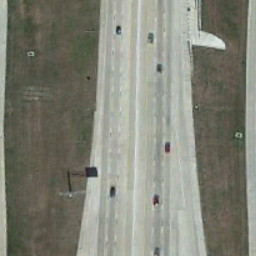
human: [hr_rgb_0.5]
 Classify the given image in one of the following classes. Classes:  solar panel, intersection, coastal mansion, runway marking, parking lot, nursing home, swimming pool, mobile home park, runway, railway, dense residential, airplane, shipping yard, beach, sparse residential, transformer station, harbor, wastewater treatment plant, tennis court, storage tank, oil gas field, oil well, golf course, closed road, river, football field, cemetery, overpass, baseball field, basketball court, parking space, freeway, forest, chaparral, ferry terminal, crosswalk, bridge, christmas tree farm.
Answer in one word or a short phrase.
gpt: freeway